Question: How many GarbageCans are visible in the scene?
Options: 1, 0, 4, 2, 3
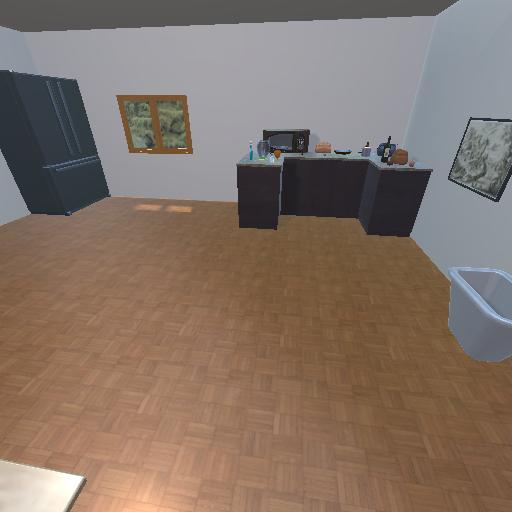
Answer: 1